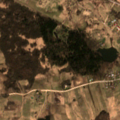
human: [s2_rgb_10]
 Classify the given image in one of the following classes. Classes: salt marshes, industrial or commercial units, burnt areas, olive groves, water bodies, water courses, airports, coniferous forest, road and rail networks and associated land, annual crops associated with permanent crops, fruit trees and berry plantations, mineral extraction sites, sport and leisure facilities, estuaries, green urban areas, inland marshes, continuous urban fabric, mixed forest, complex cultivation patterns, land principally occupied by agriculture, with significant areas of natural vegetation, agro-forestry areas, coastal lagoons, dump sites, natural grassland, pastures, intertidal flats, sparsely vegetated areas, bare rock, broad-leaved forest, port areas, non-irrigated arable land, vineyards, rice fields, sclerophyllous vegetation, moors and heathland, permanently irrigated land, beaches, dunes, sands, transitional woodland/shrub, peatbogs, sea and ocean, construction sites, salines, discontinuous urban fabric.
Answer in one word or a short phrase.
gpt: discontinuous urban fabric, pastures, complex cultivation patterns, land principally occupied by agriculture, with significant areas of natural vegetation, broad-leaved forest, coniferous forest